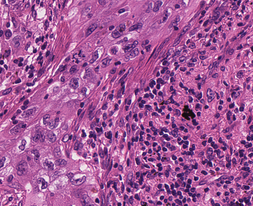
Tumor epithelial tissue: yes
Tumor-associated stroma tissue: yes
Normal tissue: no